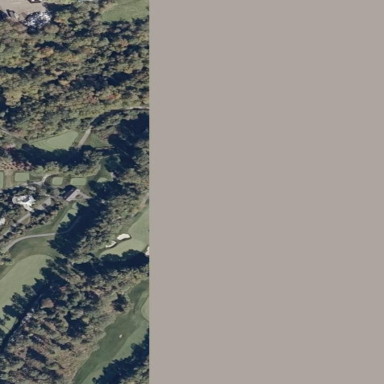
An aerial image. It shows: Golf rough area.